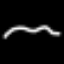
Label: squiggle